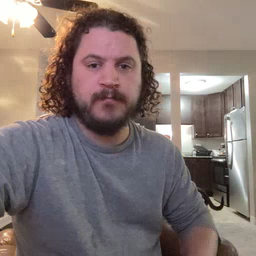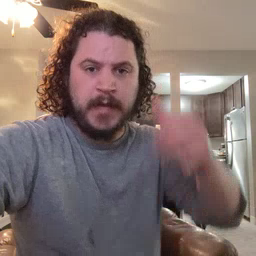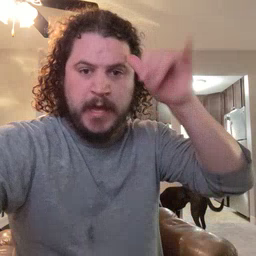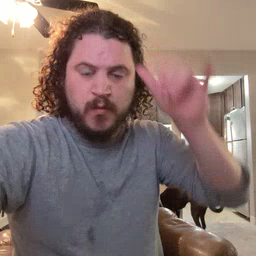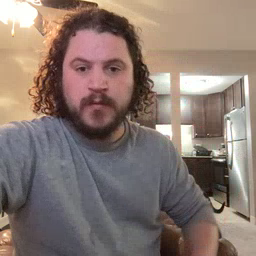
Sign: cow